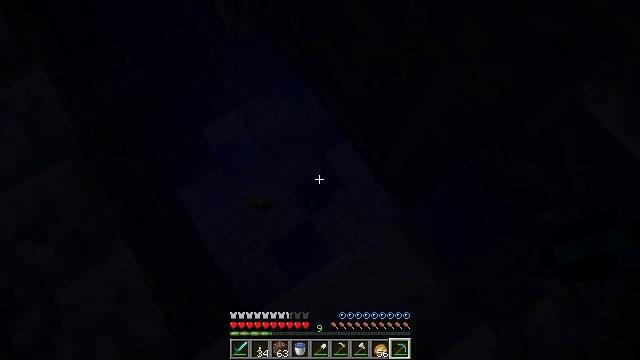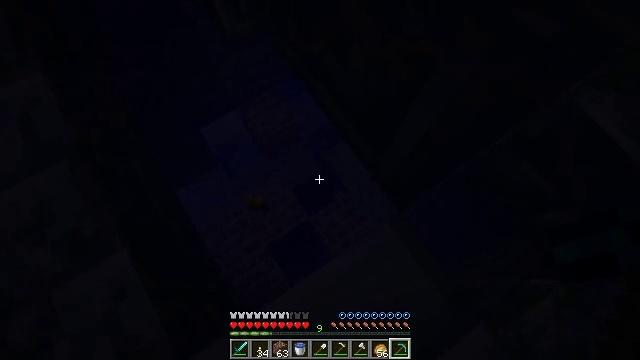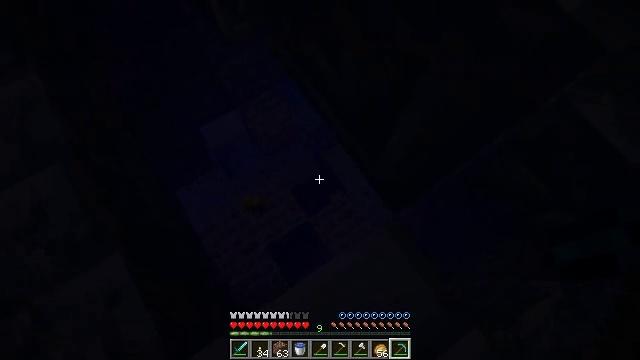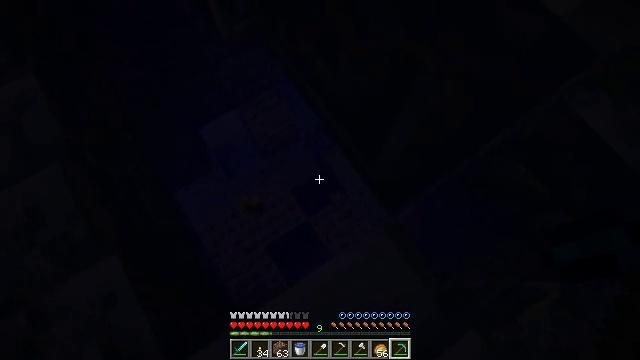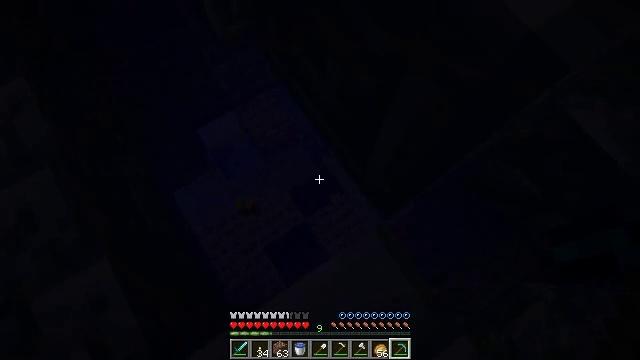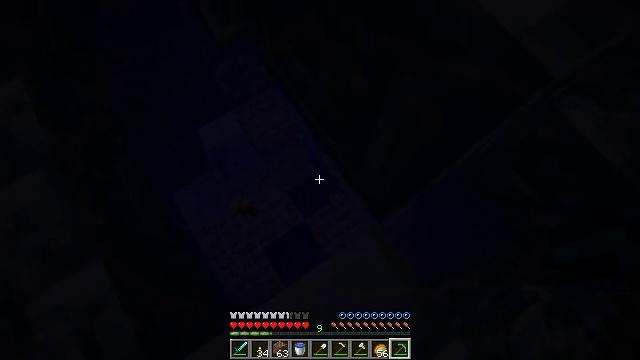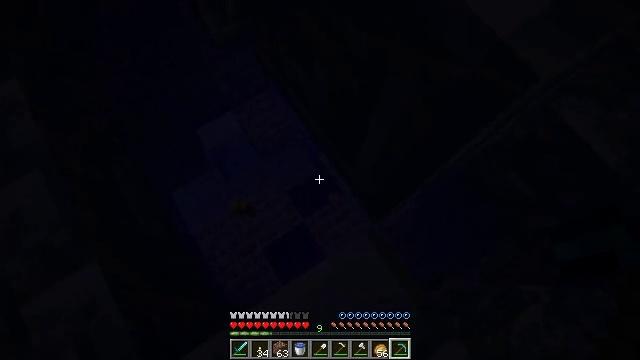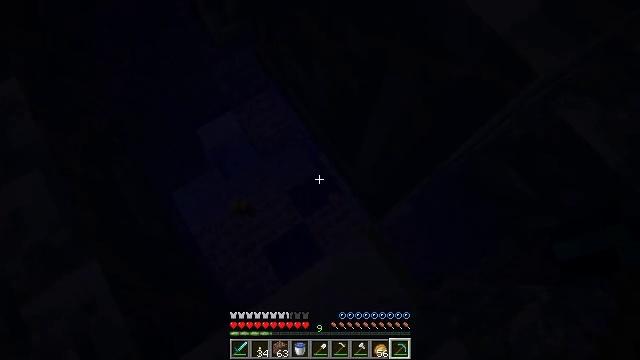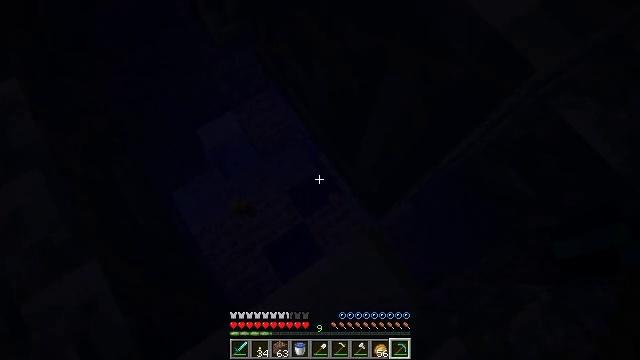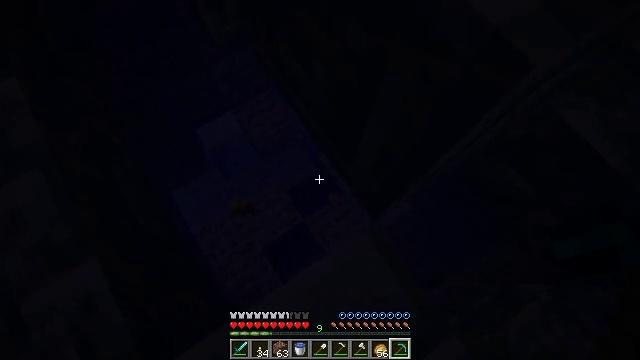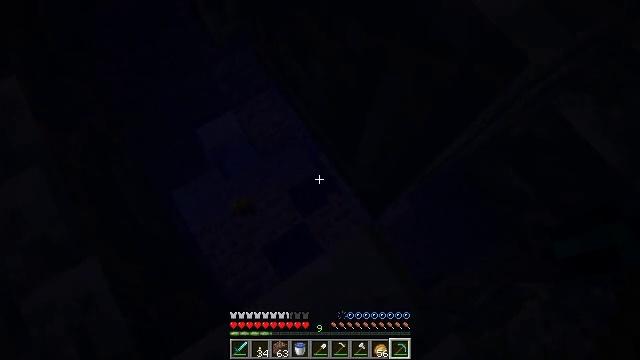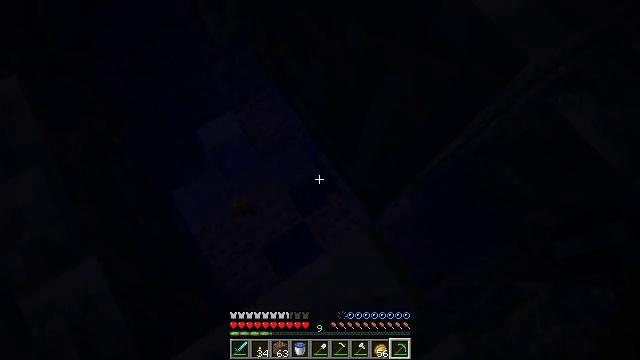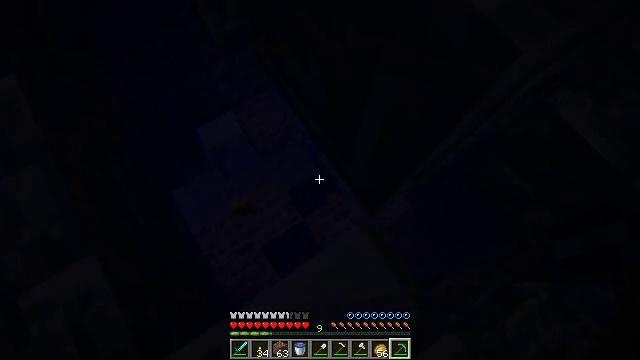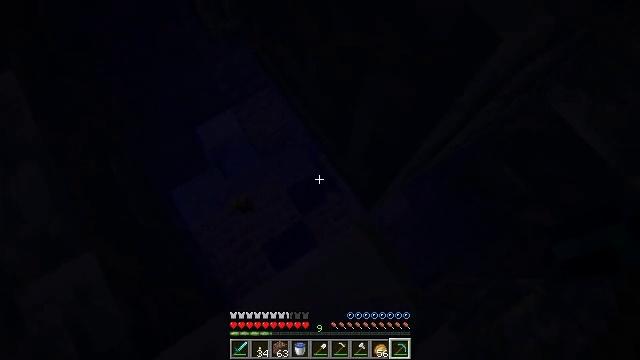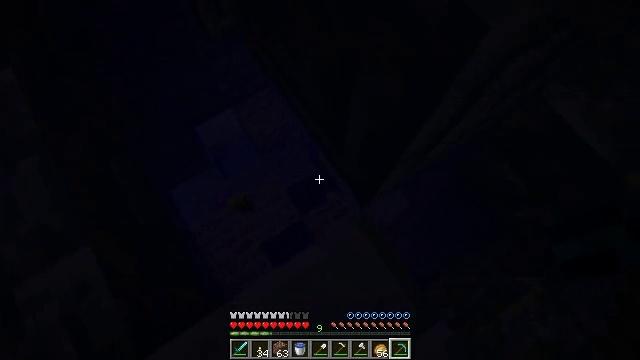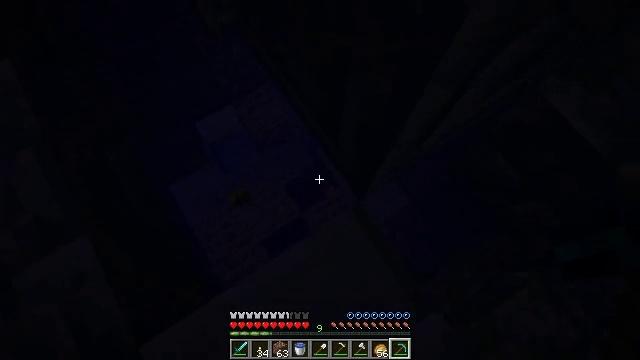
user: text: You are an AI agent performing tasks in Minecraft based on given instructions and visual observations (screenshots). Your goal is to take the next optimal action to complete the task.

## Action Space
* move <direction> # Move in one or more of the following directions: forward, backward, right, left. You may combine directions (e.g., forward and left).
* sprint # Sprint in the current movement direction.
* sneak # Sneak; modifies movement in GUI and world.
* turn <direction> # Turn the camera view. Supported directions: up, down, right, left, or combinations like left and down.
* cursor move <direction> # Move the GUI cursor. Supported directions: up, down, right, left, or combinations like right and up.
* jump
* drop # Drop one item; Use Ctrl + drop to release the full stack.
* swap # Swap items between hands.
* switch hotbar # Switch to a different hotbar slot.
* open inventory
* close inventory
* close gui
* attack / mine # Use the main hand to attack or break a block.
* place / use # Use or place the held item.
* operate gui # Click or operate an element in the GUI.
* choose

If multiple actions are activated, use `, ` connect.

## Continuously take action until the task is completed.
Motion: motion action
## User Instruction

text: Gather chiseled stone bricks from ruins.
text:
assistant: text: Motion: move right, sneak
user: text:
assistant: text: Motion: move right, sneak
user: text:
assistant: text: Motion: move right, sneak
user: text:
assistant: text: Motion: move right, sneak
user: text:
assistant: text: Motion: move right, sneak
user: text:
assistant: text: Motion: move right, sneak
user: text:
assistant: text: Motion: move right, sneak
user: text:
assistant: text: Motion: move right, sneak
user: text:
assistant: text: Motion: move right, sneak
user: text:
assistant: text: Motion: move right, sneak
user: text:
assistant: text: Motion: move back and move right, sneak
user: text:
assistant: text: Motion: move back and move right, sneak
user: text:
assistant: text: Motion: move back and move right, sneak
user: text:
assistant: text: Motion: move back and move right, sneak
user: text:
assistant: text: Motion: move back and move right, sneak
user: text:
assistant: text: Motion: move back and move right, sneak, turn left and down
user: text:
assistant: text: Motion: move back and move right, sneak, turn left and down
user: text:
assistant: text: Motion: move back and move right, sneak, turn left and down
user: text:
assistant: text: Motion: move back and move right, sneak, turn left, attack / mine
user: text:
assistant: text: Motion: move back and move right, sneak, turn left, attack / mine
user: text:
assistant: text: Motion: move back, sneak, turn left, attack / mine
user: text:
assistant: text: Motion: move back, sneak, turn left and up, attack / mine
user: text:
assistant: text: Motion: move back, sneak, turn left and up, attack / mine
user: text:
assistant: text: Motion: move back, sneak, turn left and up, attack / mine
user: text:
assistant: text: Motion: move back, sneak, turn left and up, attack / mine
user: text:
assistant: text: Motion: move back, sneak, turn up, attack / mine
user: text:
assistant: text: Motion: move back, sneak, turn up, attack / mine
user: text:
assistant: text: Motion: sneak, turn right and up, attack / mine
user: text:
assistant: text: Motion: sneak, turn right and up, attack / mine
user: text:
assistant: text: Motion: sneak, turn right and up, attack / mine